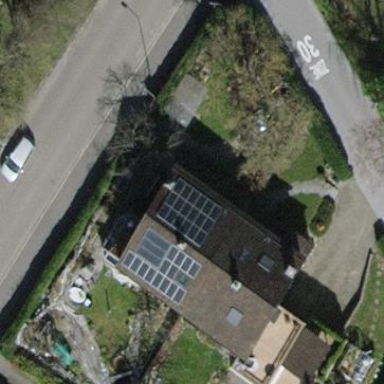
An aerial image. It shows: Semidetached house with tile roof.